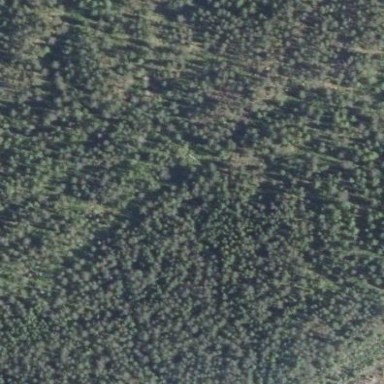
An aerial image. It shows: Needle-leaved woodland.